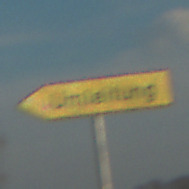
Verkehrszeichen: UmleitungswegweiserLinksweisend
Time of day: SunriseSunset
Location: Outdoor (RoadRail)
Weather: PartlyCloudy
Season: NotSpecified
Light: Natural